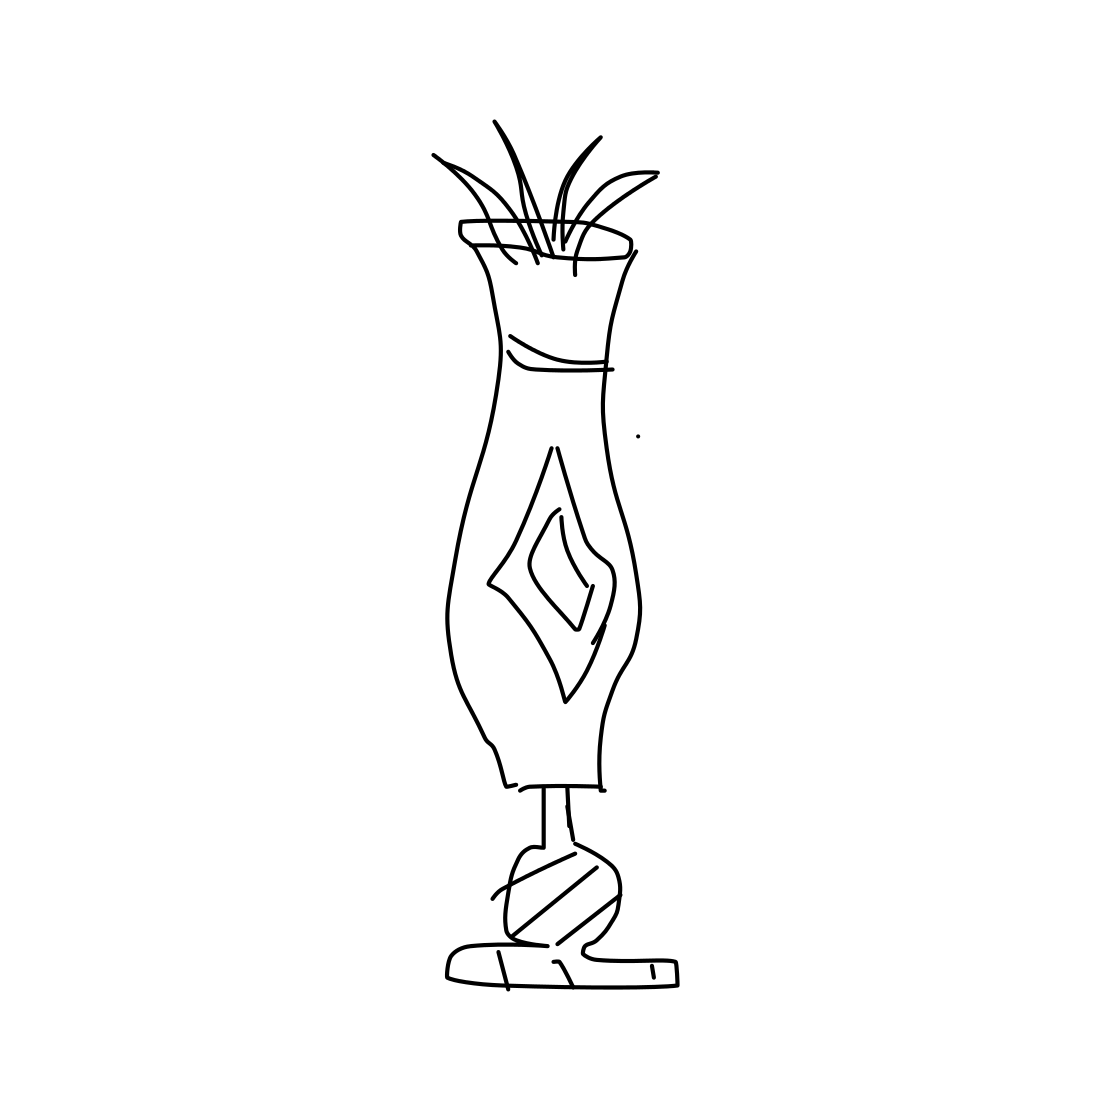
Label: vase